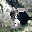
Label: 5